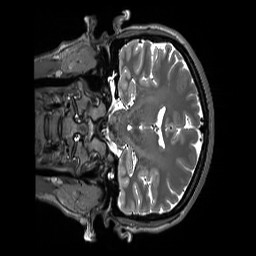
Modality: T2w
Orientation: coronal
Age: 40
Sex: female
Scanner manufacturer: siemens
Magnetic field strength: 3 T
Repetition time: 3.39 s
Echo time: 0.389 s